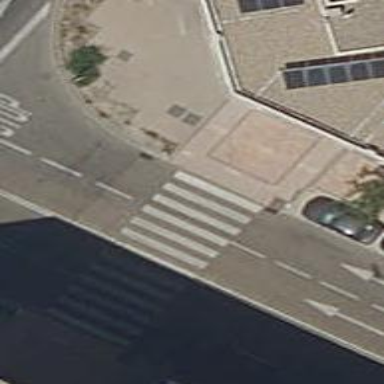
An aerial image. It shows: Zebra crossing on the road.